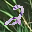
Label: 2